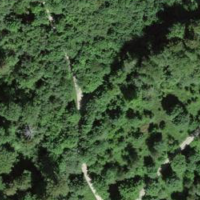
EUNIS habitat code: 44
Species observed at this site:
Halictus scabiosae
Sicus ferrugineus
Calopteryx virgo